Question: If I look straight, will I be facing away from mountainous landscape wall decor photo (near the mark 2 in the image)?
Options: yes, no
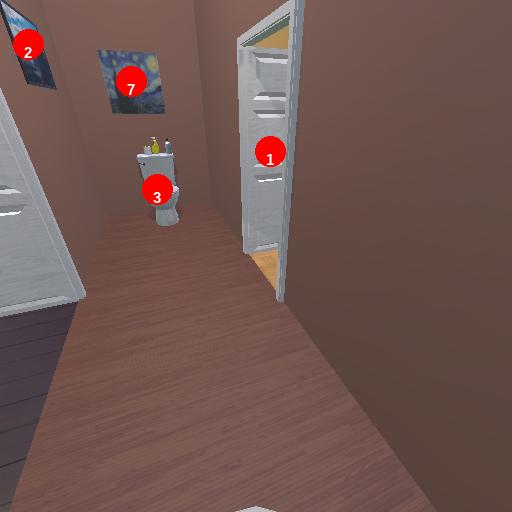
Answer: yes